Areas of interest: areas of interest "Guangzhou Baiyun Station West Square"
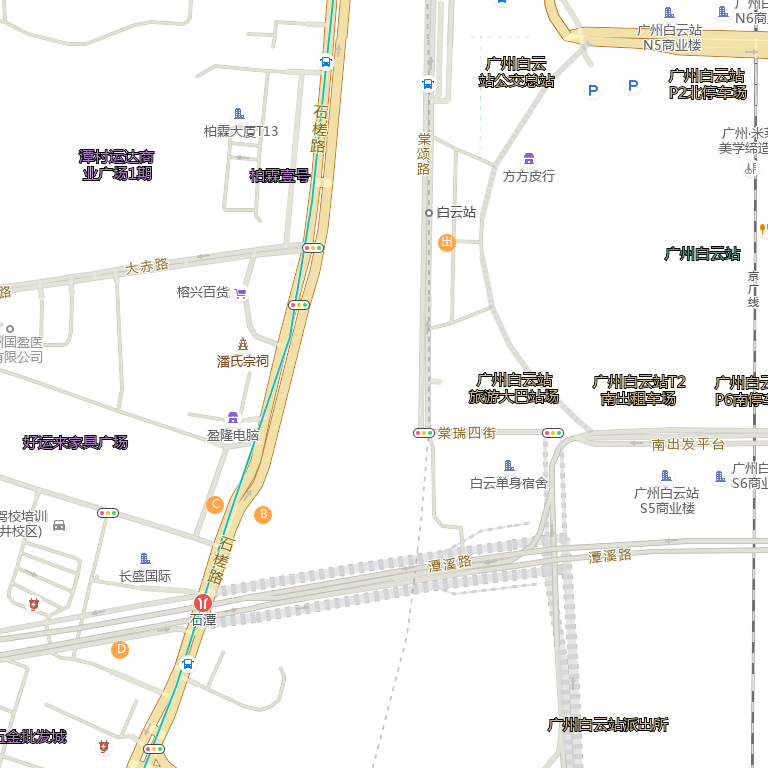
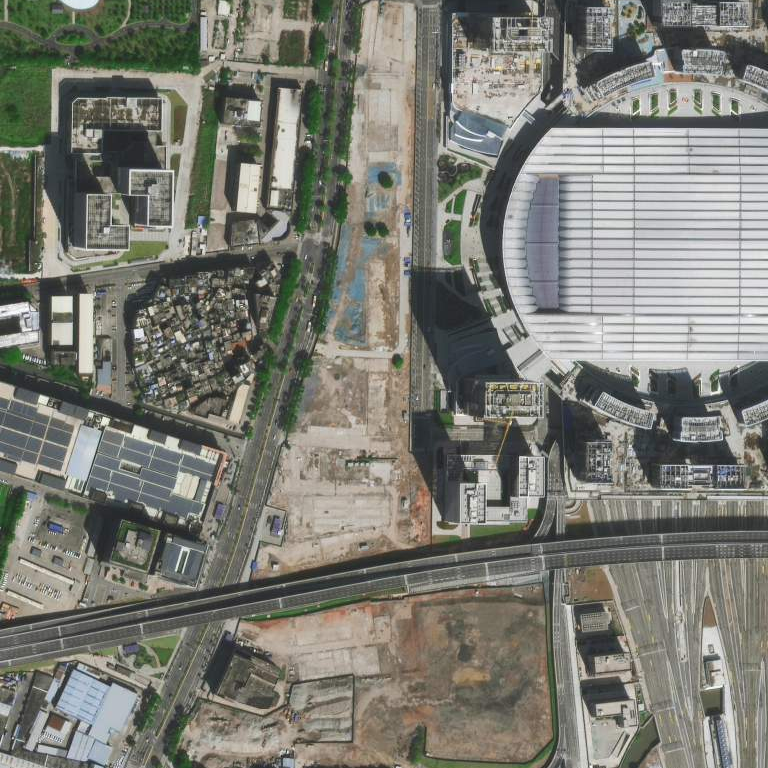